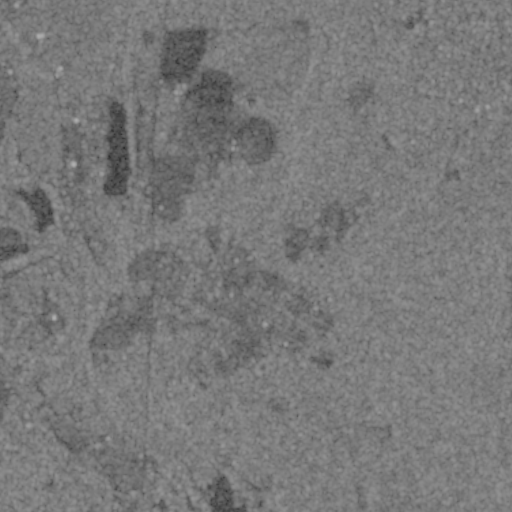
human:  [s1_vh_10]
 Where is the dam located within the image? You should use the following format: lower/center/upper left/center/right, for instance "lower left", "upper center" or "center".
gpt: The dam is located in the center left of the image.
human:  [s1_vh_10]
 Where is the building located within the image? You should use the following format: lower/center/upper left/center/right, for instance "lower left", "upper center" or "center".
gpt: The building is located in the center left of the image.
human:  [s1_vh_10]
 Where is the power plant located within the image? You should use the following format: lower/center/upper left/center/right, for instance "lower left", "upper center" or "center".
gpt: There is no power plant in the image.

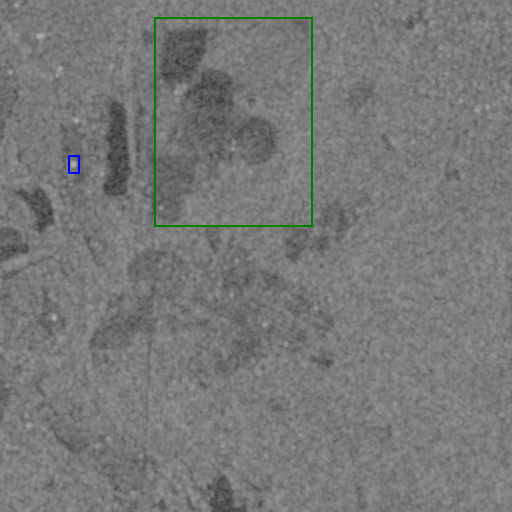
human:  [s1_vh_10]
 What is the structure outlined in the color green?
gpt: The structure outlined in green is a crop field.
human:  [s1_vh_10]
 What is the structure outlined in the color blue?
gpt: The structure outlined in blue is a building.
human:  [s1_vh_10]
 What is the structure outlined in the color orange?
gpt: There is no orange outline.